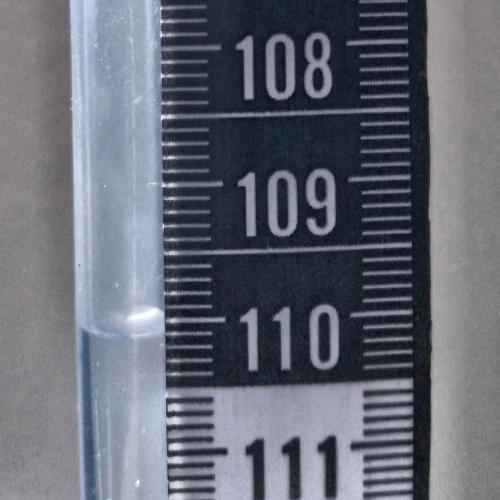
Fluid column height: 110.1 cm